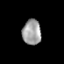
Tissue: prostate
Cell type: T cells
Senescence score: 0.2436
Nuclear area (px): 460
Mean DAPI intensity: 160.698